Question: I have this structure:

'''
namespace ScreenToGif.Controls.LightWindow
{
public class LightWindow : Window
{
static LightWindow()
{
DefaultStyleKeyProperty.OverrideMetadata(typeof(LightWindow), new FrameworkPropertyMetadata(typeof(LightWindow)));
}
//...
}
}
'''
'''
<lightWindow:LightWindow x:Class="ScreenToGif.Windows.Recorder"
xmlns="http://schemas.microsoft.com/winfx/2006/xaml/presentation"
xmlns:x="http://schemas.microsoft.com/winfx/2006/xaml"
xmlns:lightWindow="clr-namespace:ScreenToGif.Controls.LightWindow"
</lightWindow:LightWindow>
'''
'''
<ResourceDictionary xmlns="http://schemas.microsoft.com/winfx/2006/xaml/presentation"
xmlns:x="http://schemas.microsoft.com/winfx/2006/xaml"
xmlns:lightWindow="clr-namespace:ScreenToGif.Controls.LightWindow">
<!-- Window style -->
<Style TargetType="{x:Type lightWindow:LightWindow}">
<Setter Property="Template">
<Setter.Value>
<ControlTemplate TargetType="{x:Type lightWindow:LightWindow}">
<!-- closing tags omitted -->
'''
## Problem:
The 'Recorder' window opens up invisible. In my test project (a dll with the custom window inside being used in another project), the window shows up correctly.
The only thing that shows up is the internal grid of the 'Recorder' window if I remove the 'OverrideMetadata' call (not what I want).
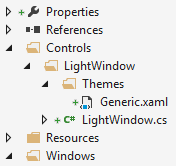
Answer:
Move the 'Themes' resource to the root folder of the project.